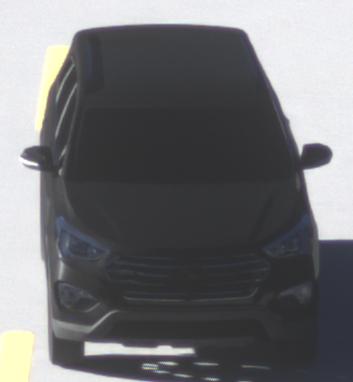
Make: Hyundai
Model: Santa Fe 2.4 GDI
Detailed model: Santa Fe (DM)
Model produced from: 2017/08
Model produced until: 2018/01
Doors: 5
Color: black
Road condition: dry road
Daytime: sunrise or sunset
Contrast: medium contrast